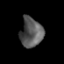
Tissue: prostate
Cell type: Fibroblasts
Senescence score: 0.7044
Nuclear area (px): 645
Mean DAPI intensity: 88.84